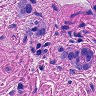
Metastatic tissue present: yes